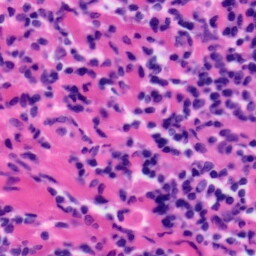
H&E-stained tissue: Tonsil